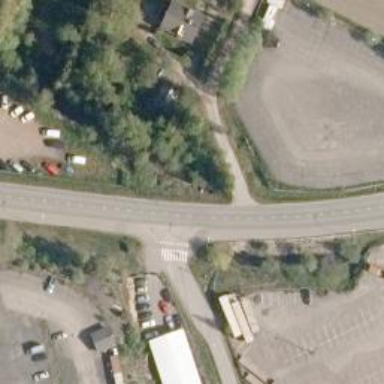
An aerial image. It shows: Uncontrolled crossing on the road.